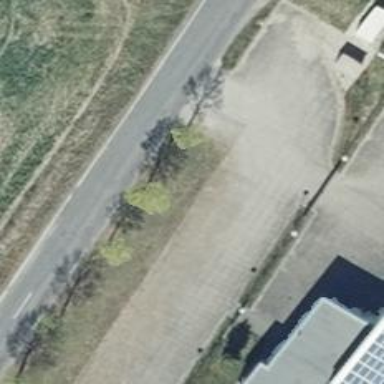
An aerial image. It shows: Deciduous tree with broadleaved leaves.